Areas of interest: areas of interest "Park and greenspace"
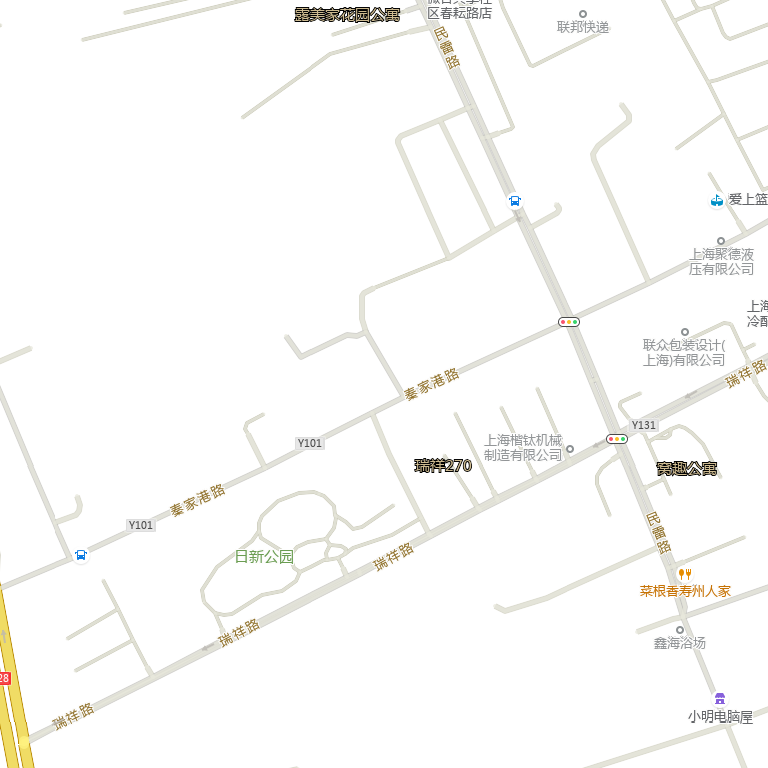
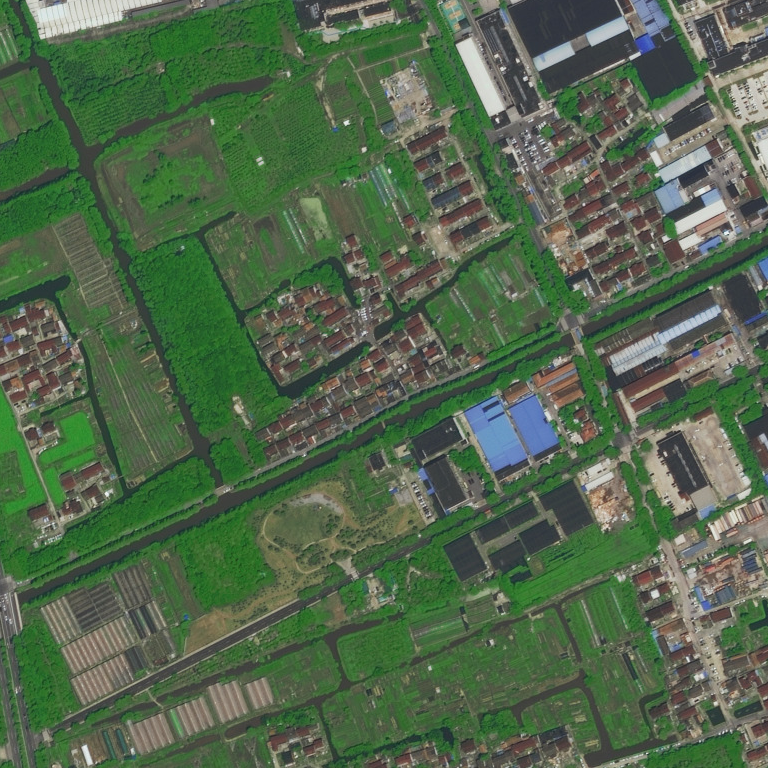